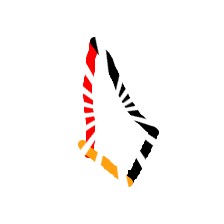
Shape: kite